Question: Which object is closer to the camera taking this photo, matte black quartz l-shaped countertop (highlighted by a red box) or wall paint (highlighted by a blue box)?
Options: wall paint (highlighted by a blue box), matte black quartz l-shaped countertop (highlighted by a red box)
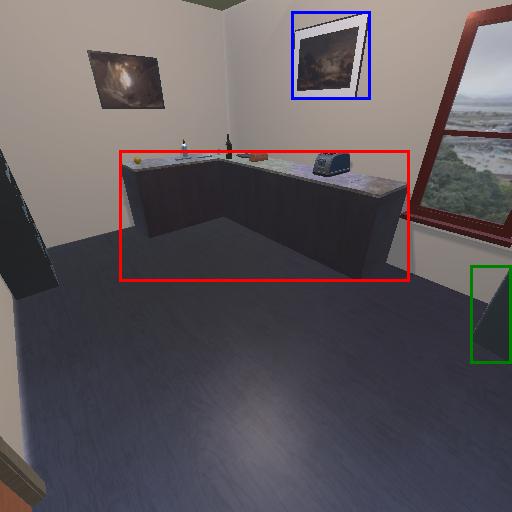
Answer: wall paint (highlighted by a blue box)